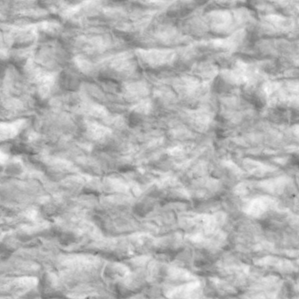
Label: non_frost